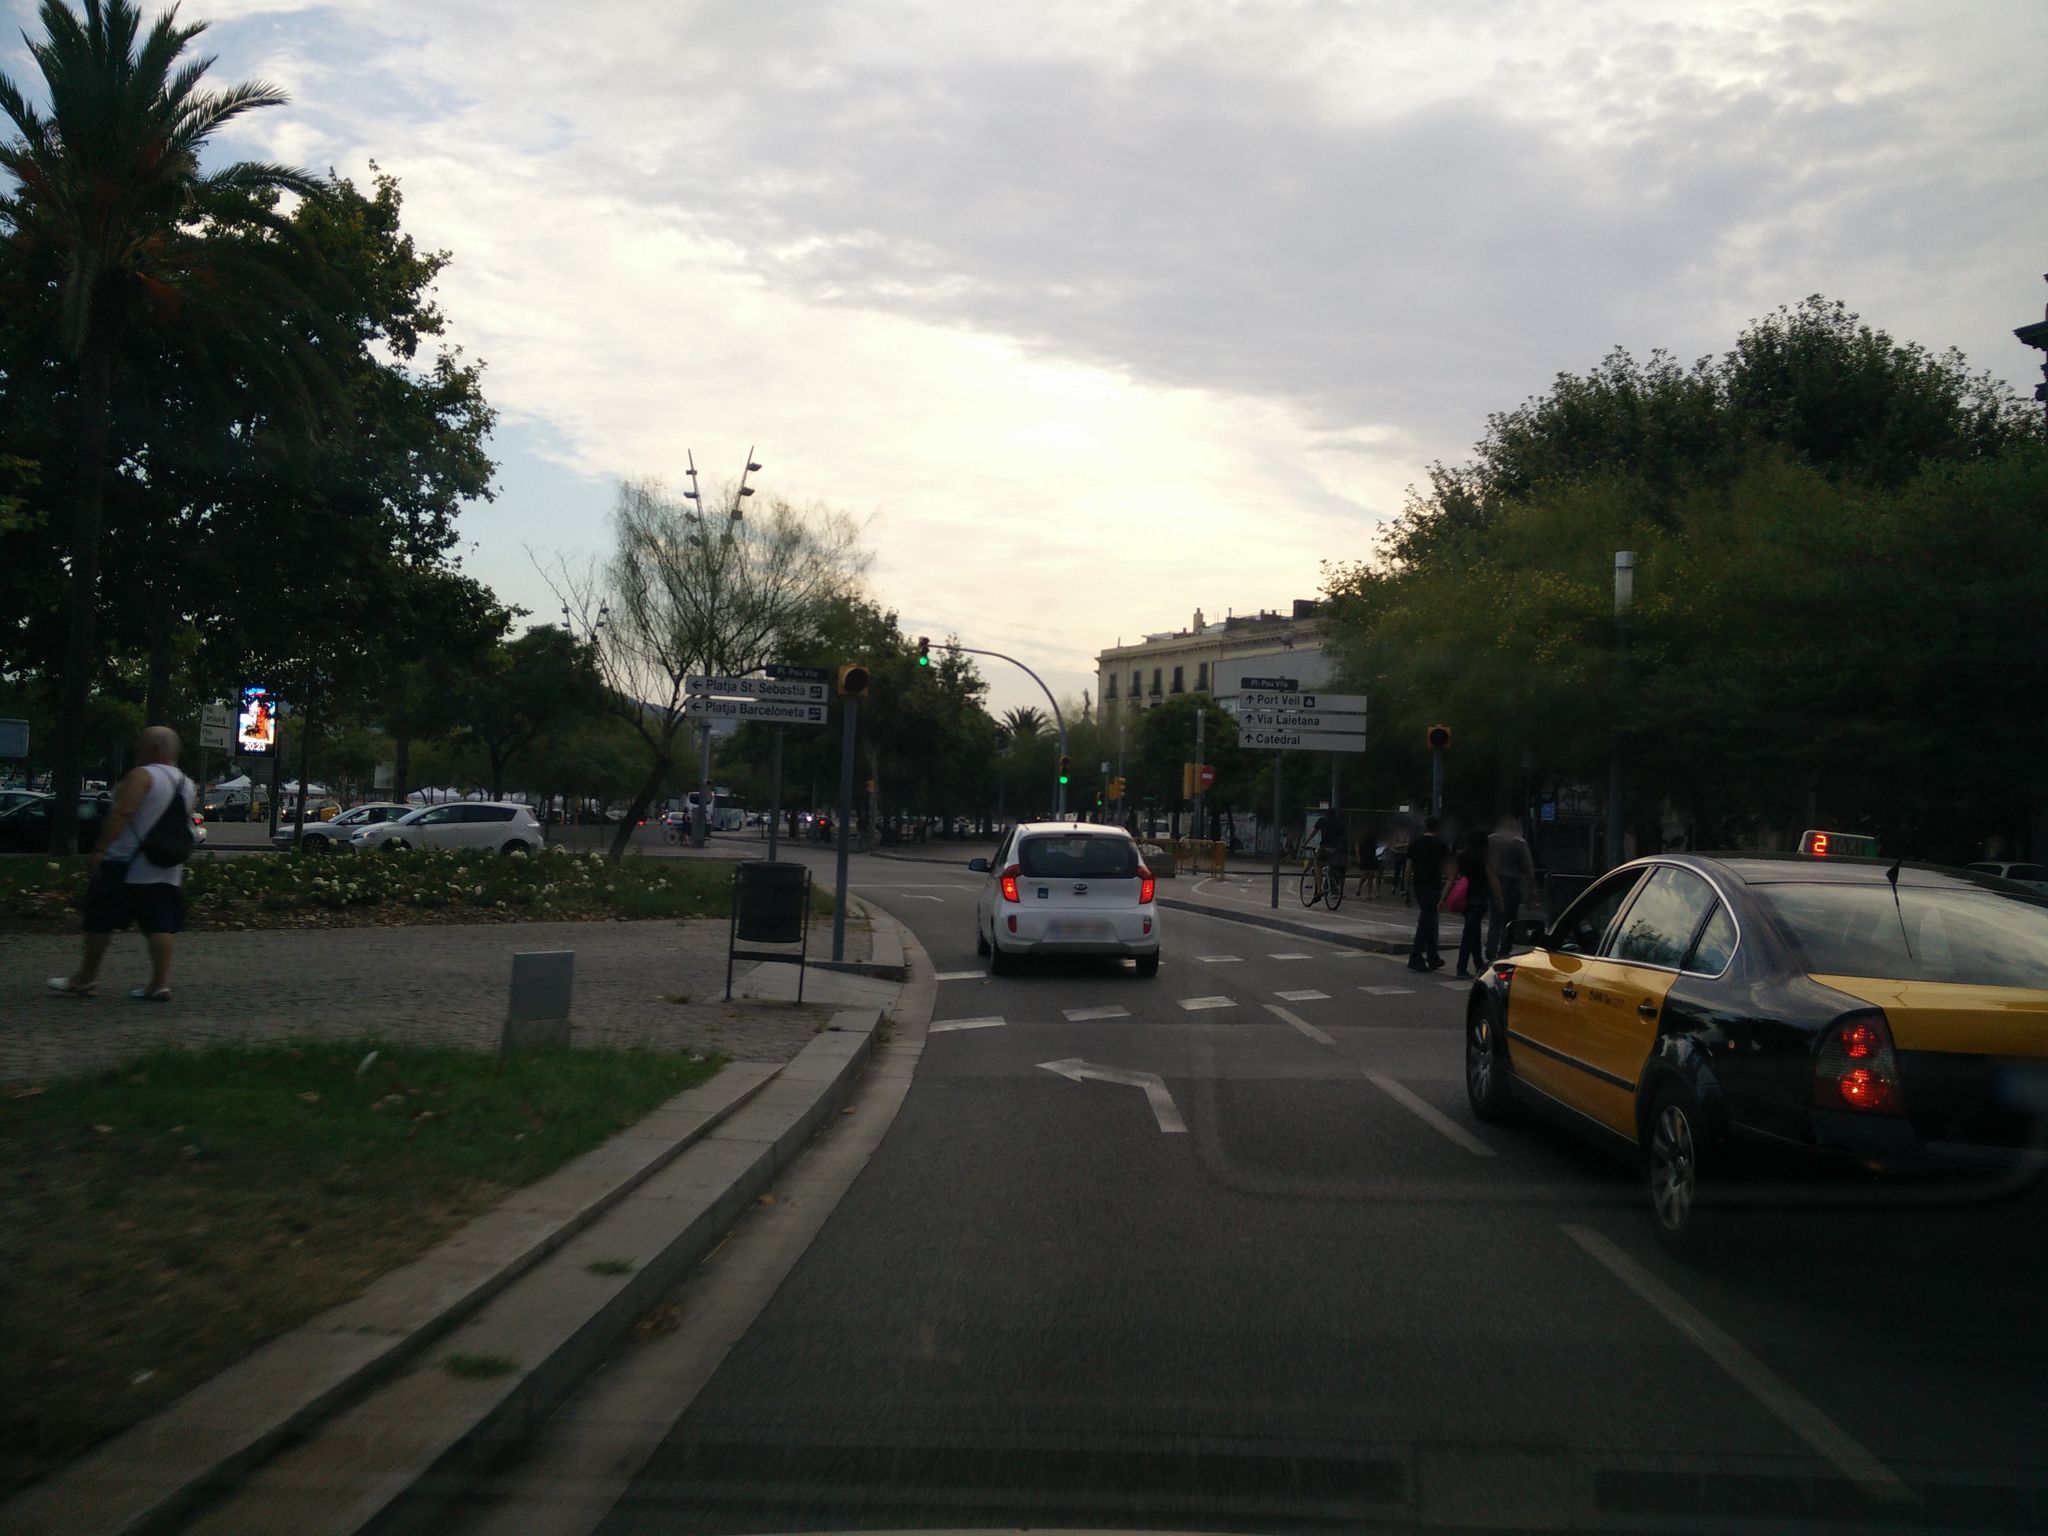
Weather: cloudy
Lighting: day
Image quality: good
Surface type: driving surface
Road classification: secondary
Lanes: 2
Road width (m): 3
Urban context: urban centre
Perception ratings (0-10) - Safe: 5.09, Lively: 9.46, Beautiful: 9.01, Boring: 0.42, Depressing: 2.51, Wealthy: 6.07